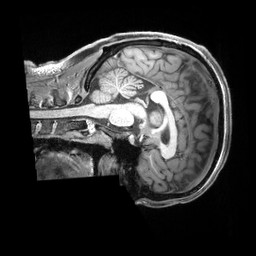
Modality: T1w
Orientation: sagittal
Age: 23
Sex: male
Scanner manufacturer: siemens
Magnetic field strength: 3 T
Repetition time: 2.3 s
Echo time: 0.00298 s